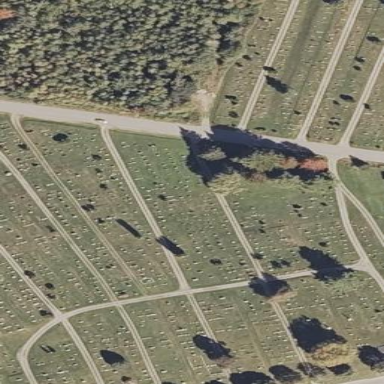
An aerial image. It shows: Cemetery with graves.